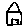
Label: house